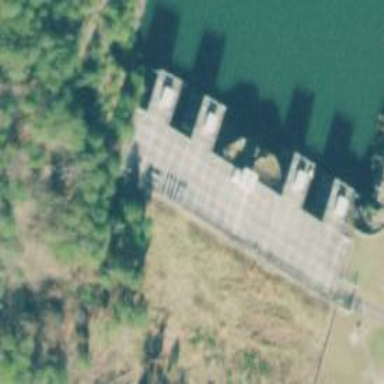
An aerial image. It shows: Dam across waterway.